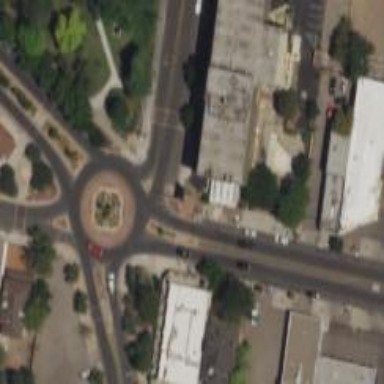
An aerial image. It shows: Primary highway intersecting roundabout.